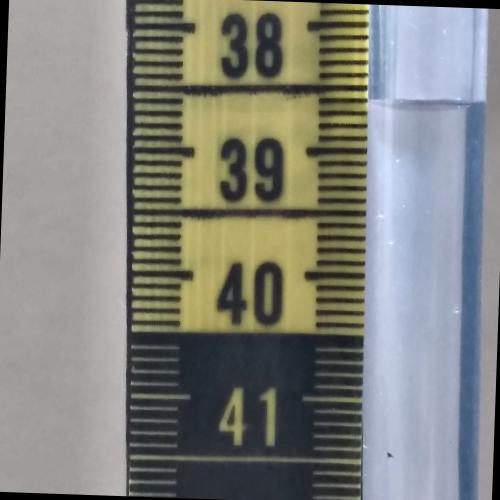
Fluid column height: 38.6 cm